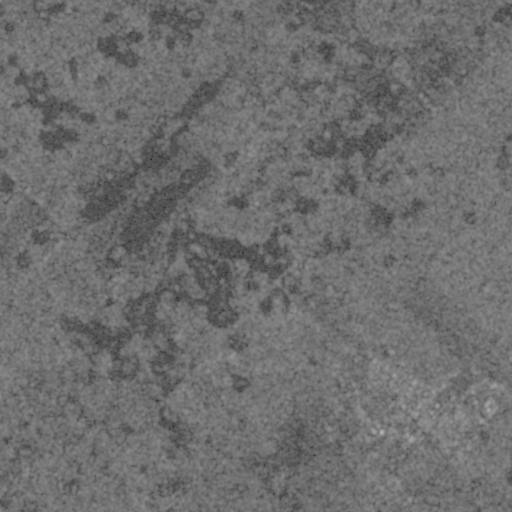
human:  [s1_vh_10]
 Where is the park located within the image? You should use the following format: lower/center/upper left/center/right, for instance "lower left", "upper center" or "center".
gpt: The park is located in the lower right of the image.
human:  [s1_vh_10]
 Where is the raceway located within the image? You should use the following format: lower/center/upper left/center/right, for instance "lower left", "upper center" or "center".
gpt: The raceway is located in the lower right of the image.
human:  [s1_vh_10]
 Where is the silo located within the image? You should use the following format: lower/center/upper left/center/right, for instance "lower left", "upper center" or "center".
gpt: The silo is located in the lower right of the image.
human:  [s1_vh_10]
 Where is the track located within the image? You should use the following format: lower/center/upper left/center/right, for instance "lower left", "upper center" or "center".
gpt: The track is located in the lower right of the image.
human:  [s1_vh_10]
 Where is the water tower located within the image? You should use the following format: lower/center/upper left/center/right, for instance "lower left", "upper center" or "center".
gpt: The water tower is located in the lower right of the image.
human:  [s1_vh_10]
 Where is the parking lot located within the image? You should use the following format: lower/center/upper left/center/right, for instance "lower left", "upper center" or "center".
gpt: There is no parking lot in the image.

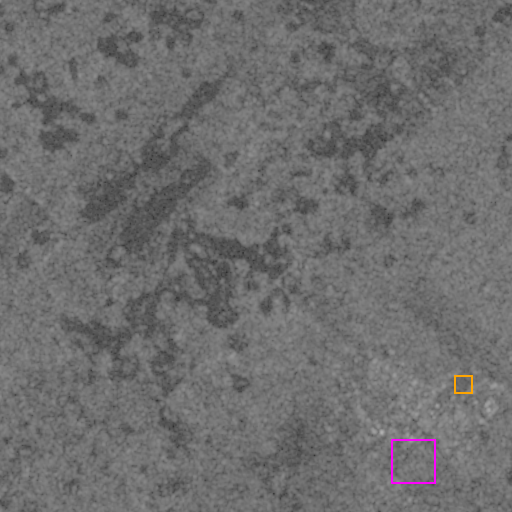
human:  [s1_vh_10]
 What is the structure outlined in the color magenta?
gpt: The structure outlined in magenta is a park.
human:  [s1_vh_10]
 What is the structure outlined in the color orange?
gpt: The structure outlined in orange is a track.
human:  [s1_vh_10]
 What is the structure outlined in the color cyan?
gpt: There is no cyan outline.